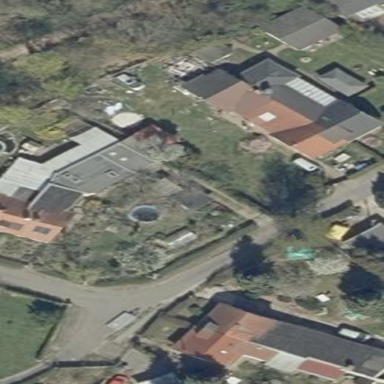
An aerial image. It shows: Semi-detached house.